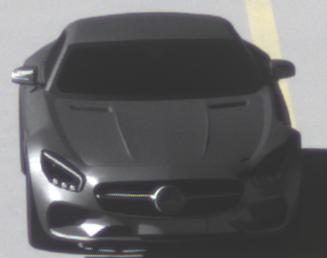
Make: Mercedes-Benz
Model: AMG GT Coupé
Detailed model: AMG GT (190) Coupé
Model produced from: 2014/10
Model produced until: 2017/01
Doors: 2
Color: gray
Road condition: dry road
Daytime: morning or afternoon
Contrast: high contrast